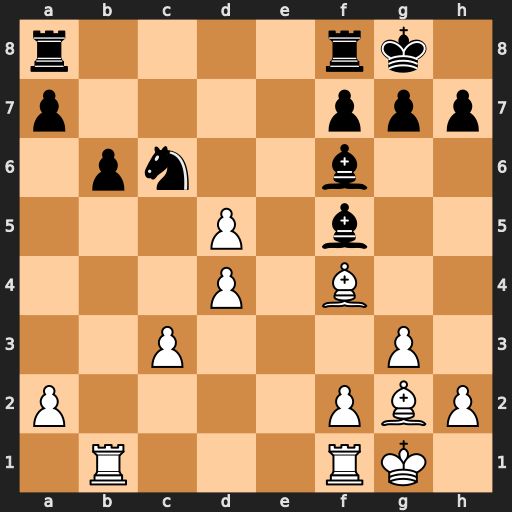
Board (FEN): r4rk1/p4ppp/1pn2b2/3P1b2/3P1B2/2P3P1/P4PBP/1R3RK1
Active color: w
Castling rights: -
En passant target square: -
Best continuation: dxc6 Bxb1 Rxb1